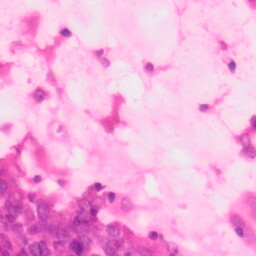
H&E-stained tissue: Colon